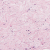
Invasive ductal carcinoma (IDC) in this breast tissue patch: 0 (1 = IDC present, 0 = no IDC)